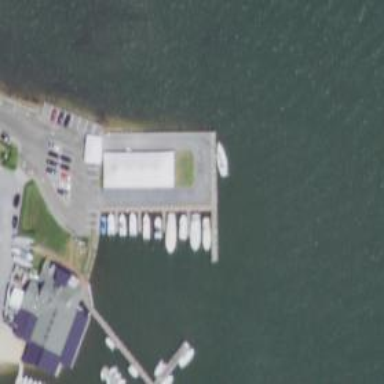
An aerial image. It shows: Man-made pier.